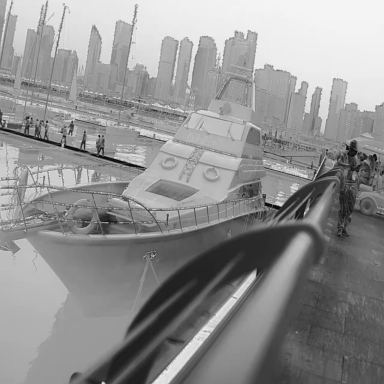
There are four objects shown in the infrared image, including a canoe, and three sailboats.